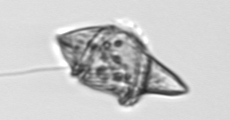
Label: Gyrodinium